Question:
In my code i have all the radiobuttons.checked = false;
'''
this.Opener3 = opener3;
InitializeComponent();
radioButton1.Checked = false;
radioButton2.Checked = false;
radioButton3.Checked = false;
'''
There's not even one line, where i set any of those buttons check to true, in the whole code! What is happening? Is there some hidden code that's doing this? I smell noob stuff.
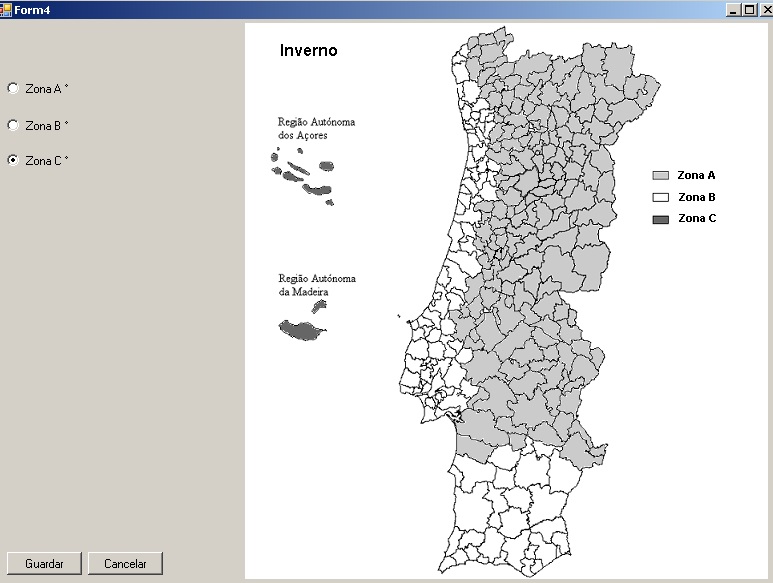
Answer: I'm guessing you added a 'RadioButton' first, then copy/pasted it twice. So the last one that was added has a 'TabOrder' of 0, and now it's the selected control when you display your Form.
One way to change this is to include the following lines of code in your constructor.
'''
radioButton1.TabIndex = 1;
radioButton2.TabIndex = 2;
radioButton3.TabIndex = 3;
button1.TabIndex = 0;
'''
Better yet, fix the tab order at design time, so the control you specify gets focus. The easiest way to do this (especially when you have a lot of controls on your Form), is to select the "Tab Order" menu item from "View" menu:

And then select each control on your Form in the order you want them to be in.